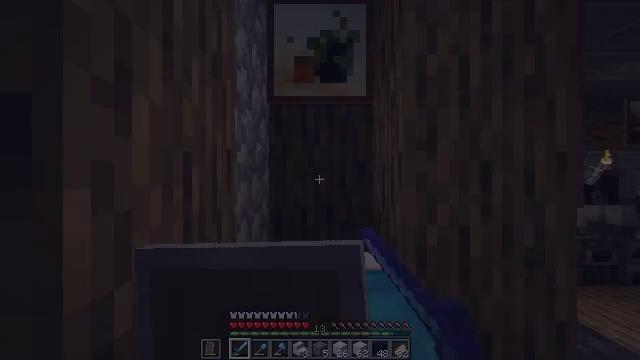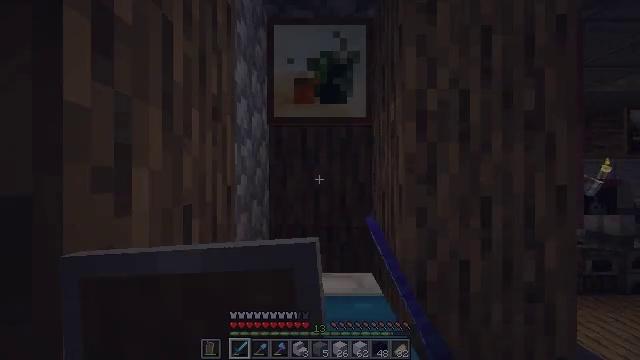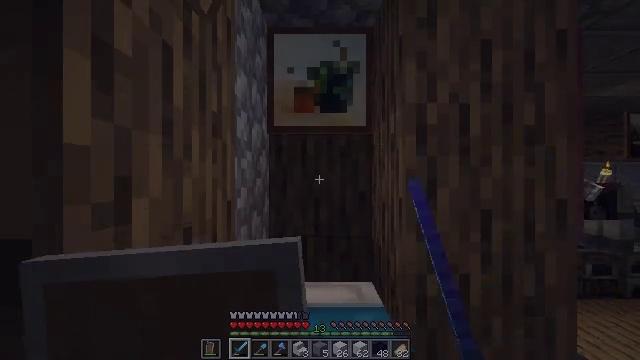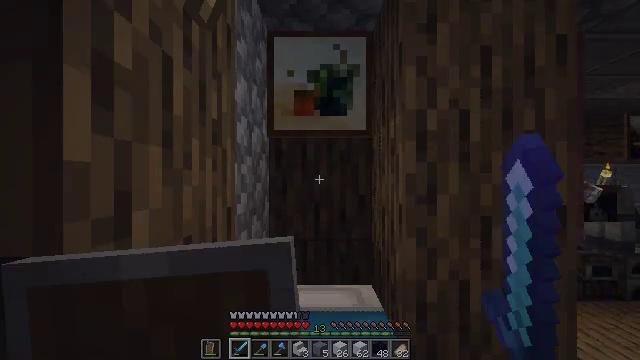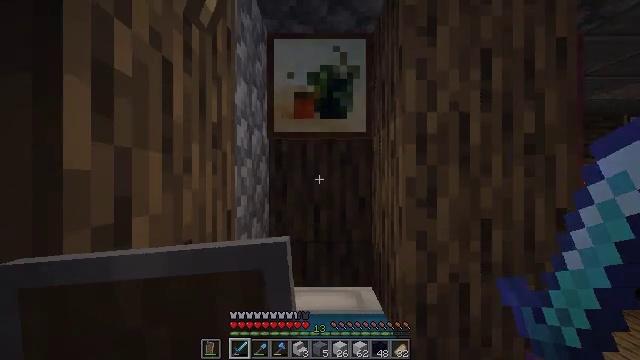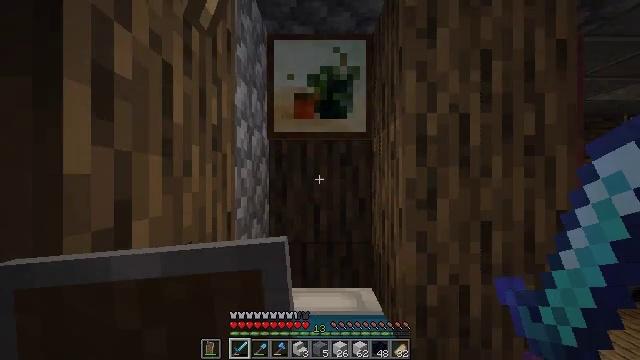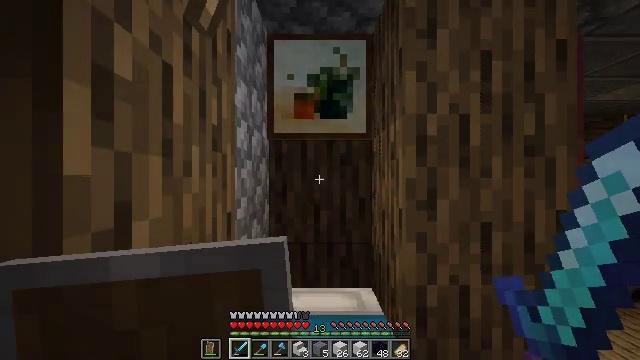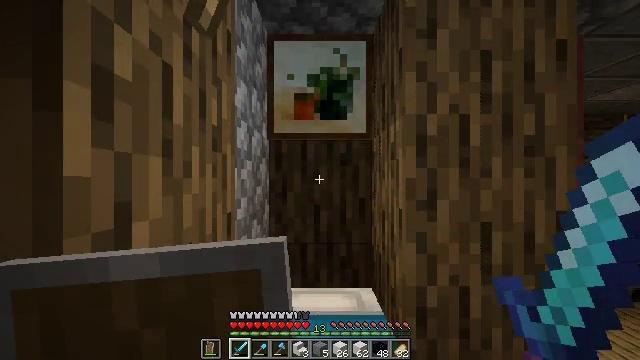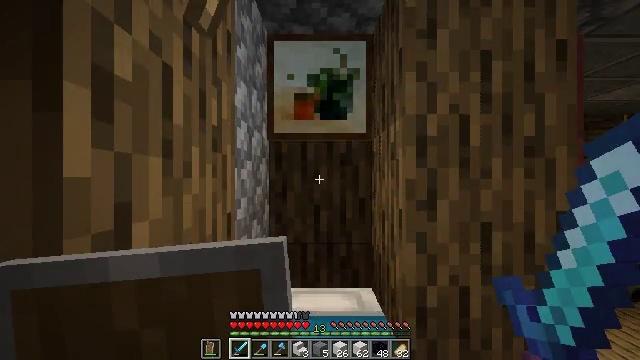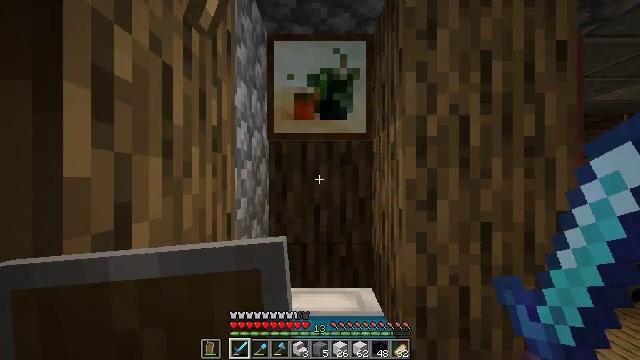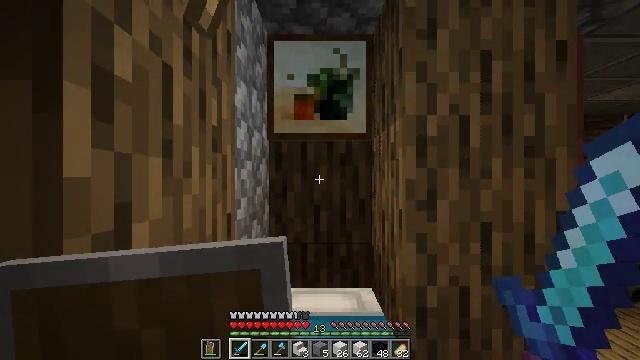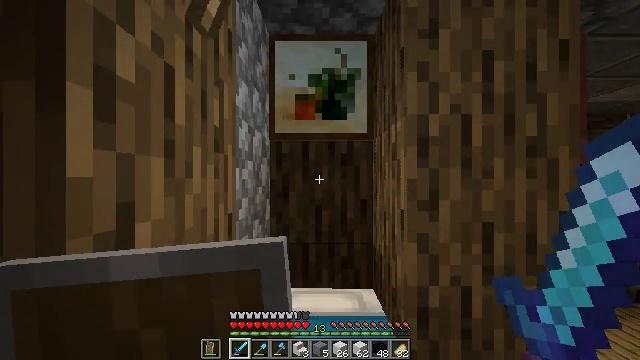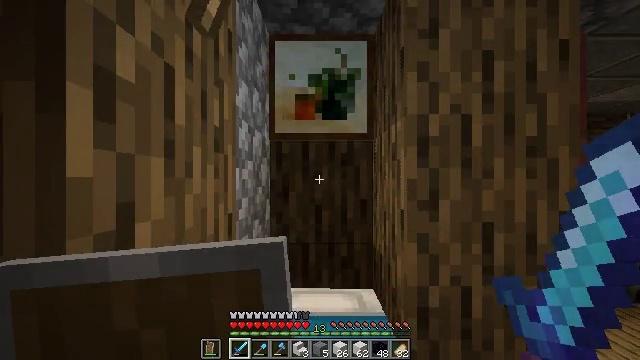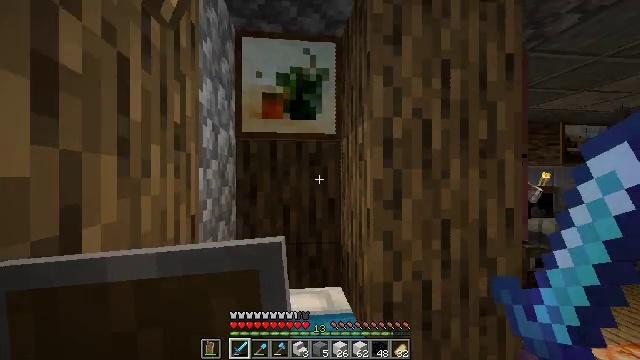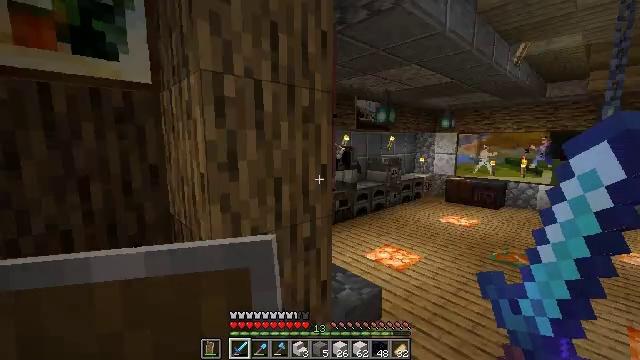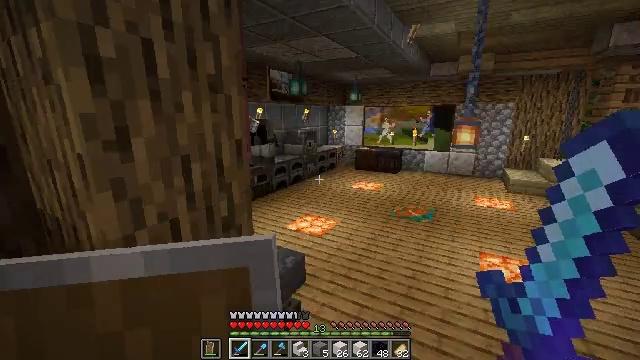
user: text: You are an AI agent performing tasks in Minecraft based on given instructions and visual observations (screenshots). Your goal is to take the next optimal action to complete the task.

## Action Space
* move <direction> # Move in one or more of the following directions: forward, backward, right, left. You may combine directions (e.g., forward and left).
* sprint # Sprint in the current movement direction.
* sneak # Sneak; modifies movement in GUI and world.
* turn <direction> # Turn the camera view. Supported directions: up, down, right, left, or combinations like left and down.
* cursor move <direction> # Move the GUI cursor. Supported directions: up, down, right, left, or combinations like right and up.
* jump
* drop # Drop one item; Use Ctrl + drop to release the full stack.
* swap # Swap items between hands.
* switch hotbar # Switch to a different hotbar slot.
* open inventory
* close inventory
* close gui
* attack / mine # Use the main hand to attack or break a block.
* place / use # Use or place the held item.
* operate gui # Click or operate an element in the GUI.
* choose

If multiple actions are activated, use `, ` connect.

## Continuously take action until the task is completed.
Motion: motion action
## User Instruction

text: Make polished diorite stairs with polished diorite blocks.
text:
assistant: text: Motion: no_op
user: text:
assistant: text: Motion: no_op
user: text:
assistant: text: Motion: no_op
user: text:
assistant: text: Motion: no_op
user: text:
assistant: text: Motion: no_op
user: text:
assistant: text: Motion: no_op
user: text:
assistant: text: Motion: no_op
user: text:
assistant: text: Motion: no_op
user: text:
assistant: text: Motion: no_op
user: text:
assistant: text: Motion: no_op
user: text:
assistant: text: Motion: no_op
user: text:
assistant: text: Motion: no_op
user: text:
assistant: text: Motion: turn right
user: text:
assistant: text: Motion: turn right and down
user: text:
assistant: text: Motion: turn right and down
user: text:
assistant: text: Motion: turn right and down
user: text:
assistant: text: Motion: turn right and down
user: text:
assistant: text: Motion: turn right and up
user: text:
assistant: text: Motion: move forward
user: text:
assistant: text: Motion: move forward
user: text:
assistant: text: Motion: move forward
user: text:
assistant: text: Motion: no_op
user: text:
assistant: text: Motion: move forward, turn right and up
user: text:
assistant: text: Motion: move forward
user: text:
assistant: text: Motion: move forward
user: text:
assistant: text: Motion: move forward
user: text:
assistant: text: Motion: move forward
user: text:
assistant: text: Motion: move forward, turn right
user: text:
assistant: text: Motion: move forward and move left, turn right
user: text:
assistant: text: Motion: move forward and move left, turn right